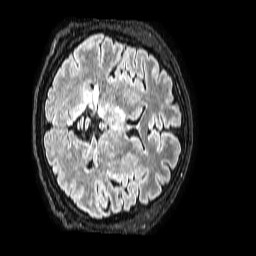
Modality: FLAIR
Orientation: axial
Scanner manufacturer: philips
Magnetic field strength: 1.5 T
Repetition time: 4.8 s
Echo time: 0.3 s